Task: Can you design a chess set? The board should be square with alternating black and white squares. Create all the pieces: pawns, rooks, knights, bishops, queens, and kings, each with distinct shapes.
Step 3741:
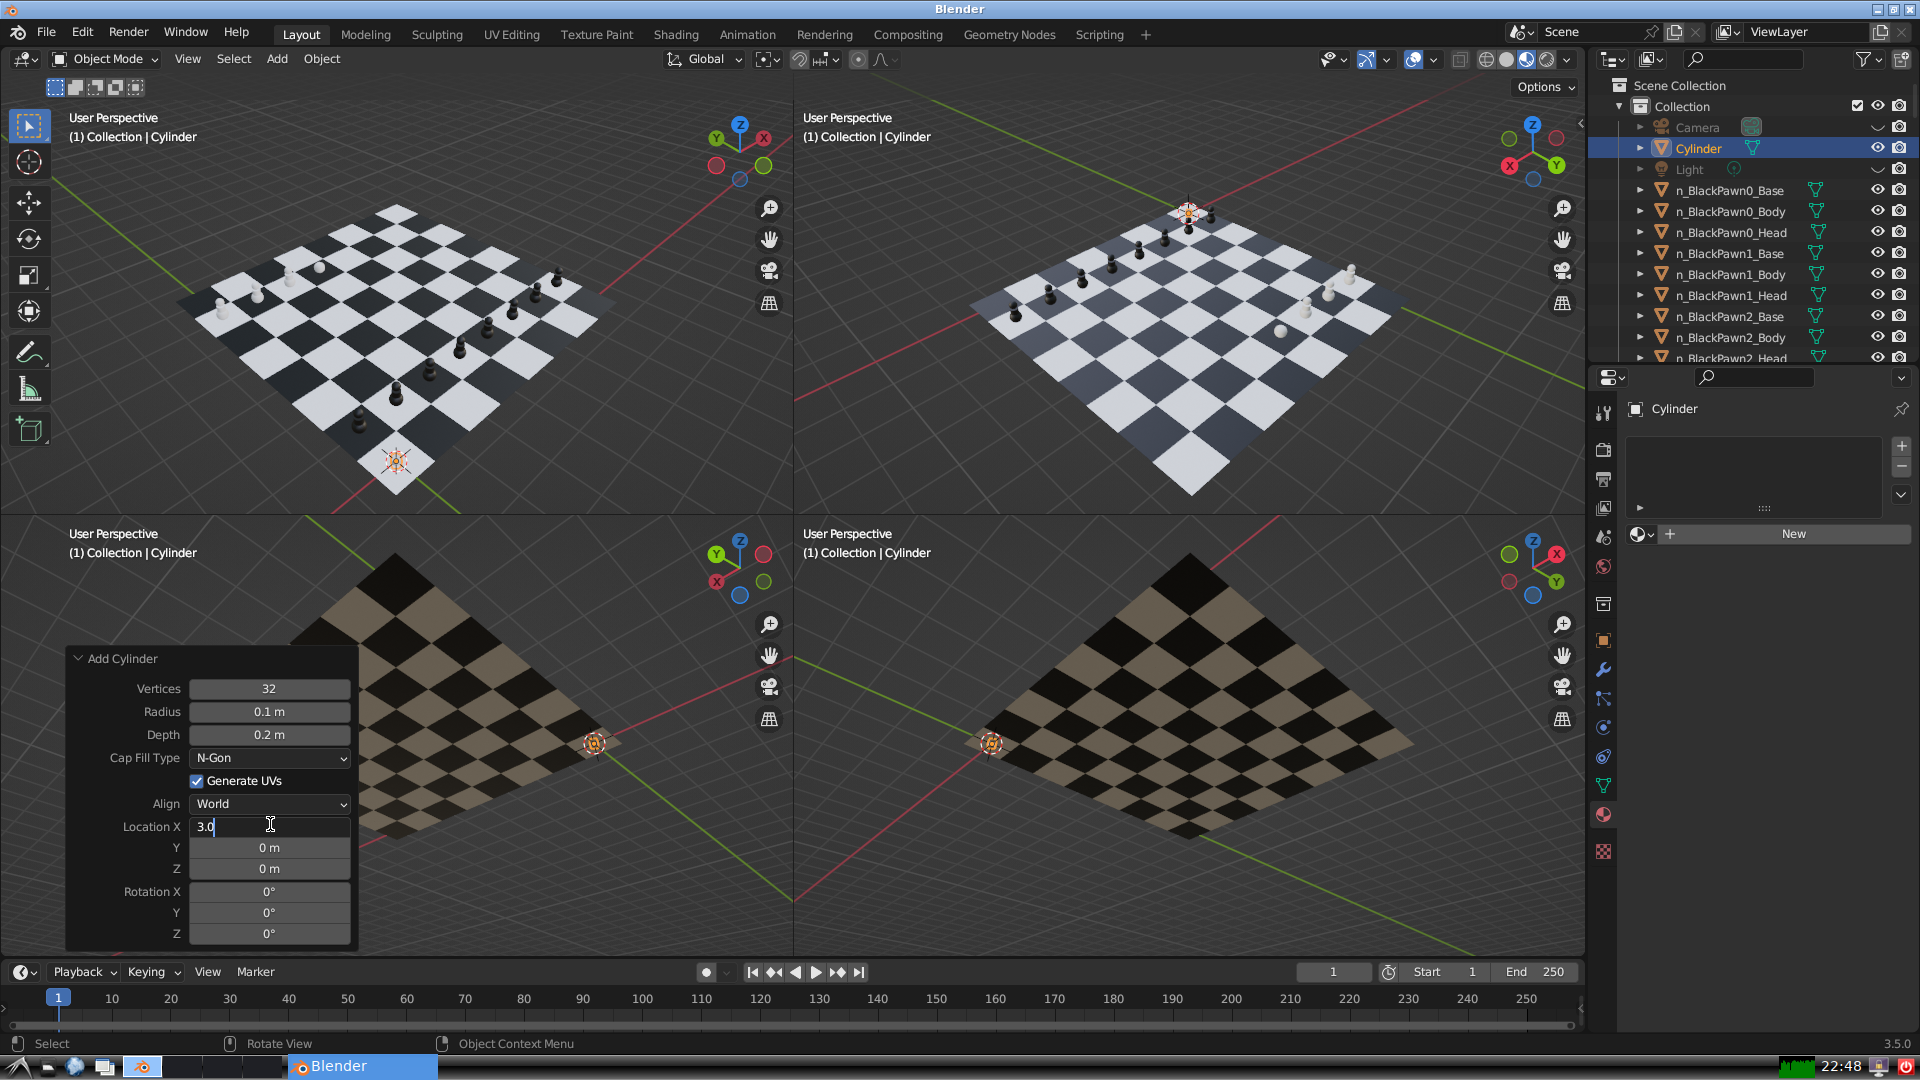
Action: {"key_press": ['Return']}